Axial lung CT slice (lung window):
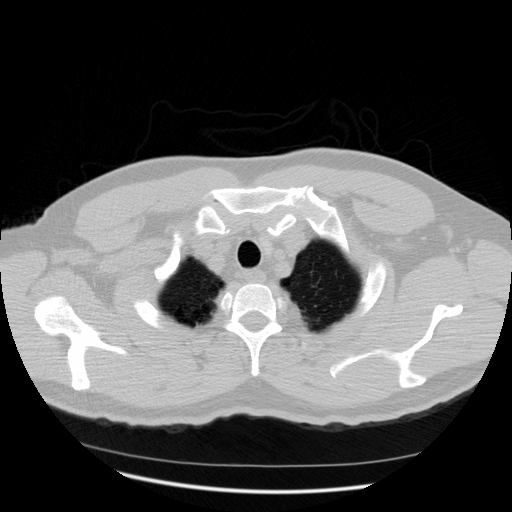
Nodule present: no